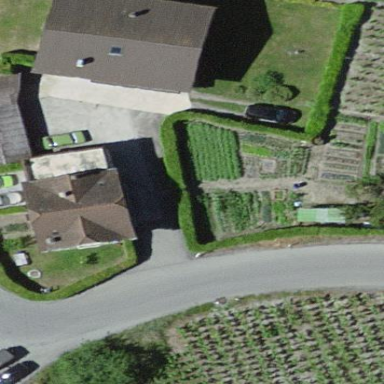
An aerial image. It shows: Garden area designated for leisure land.